Field crop: maize
Growth stage: 2
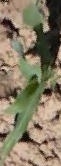
Species: maize